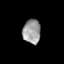
Tissue: skin
Cell type: Epithelial cells
Senescence score: 0.225
Nuclear area (px): 425
Mean DAPI intensity: 154.047